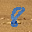
Label: 8